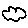
Label: cloud